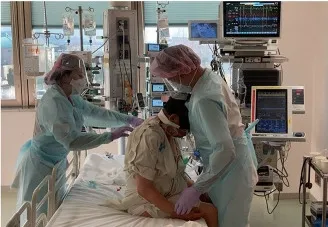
A representative rehabilitation scene. The patient. Sitting on the edge of the bed at the beginning of rehabilitation (day 3).
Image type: medical_photograph (skin_photograph)